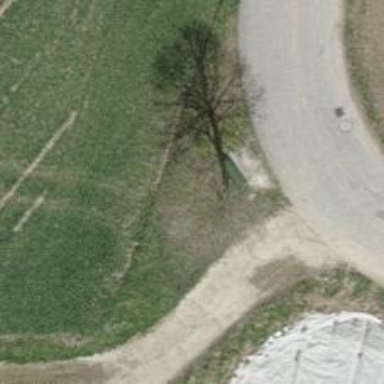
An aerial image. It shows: Bench.